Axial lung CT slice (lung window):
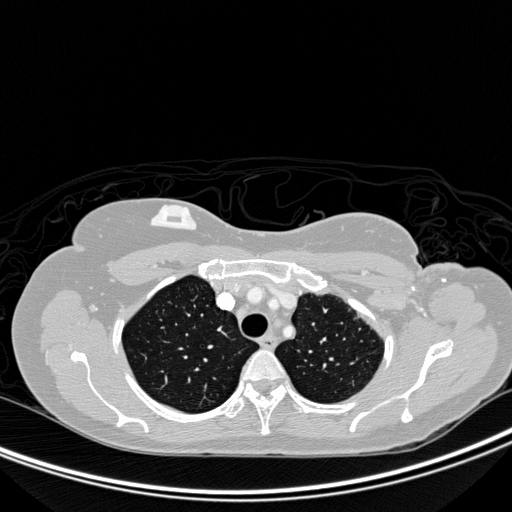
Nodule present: no